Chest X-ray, AP view. Patient: 20 years old, sex M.
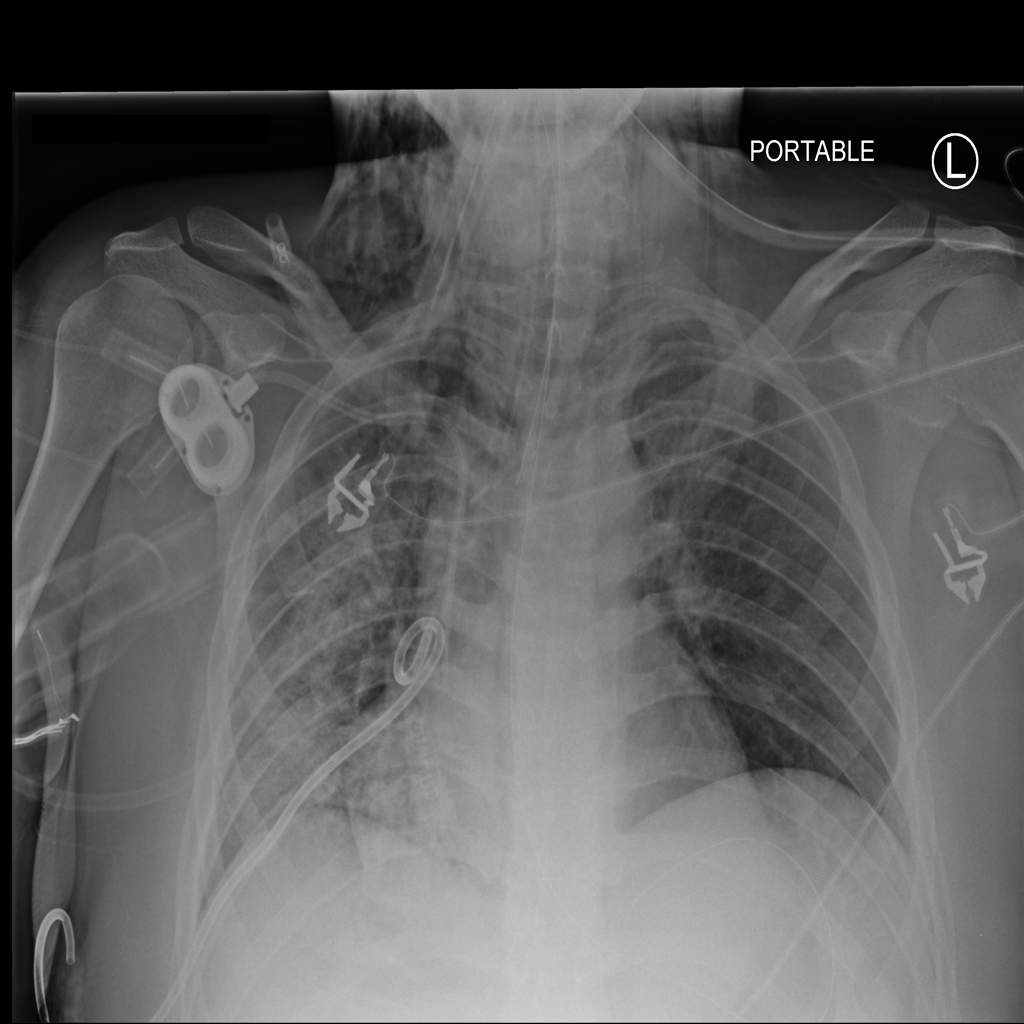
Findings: Consolidation, Emphysema